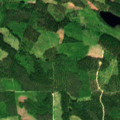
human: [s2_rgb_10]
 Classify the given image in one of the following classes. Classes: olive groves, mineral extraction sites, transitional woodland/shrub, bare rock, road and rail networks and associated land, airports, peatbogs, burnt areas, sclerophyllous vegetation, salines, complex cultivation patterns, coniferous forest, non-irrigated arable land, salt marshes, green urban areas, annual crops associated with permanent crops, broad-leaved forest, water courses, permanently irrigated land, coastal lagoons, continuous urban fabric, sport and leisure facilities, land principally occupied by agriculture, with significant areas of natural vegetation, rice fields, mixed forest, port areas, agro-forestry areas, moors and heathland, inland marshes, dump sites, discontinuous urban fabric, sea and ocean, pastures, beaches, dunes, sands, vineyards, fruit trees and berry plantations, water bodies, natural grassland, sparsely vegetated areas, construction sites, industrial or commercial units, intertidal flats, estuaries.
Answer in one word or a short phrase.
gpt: coniferous forest, mixed forest, transitional woodland/shrub